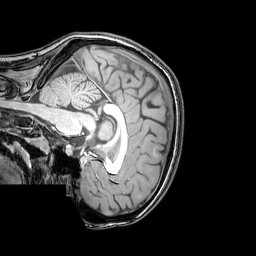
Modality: T1w
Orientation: sagittal
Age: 22
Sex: female
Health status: healthy
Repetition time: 0.081 s
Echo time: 0.037 s